Question: I have designed a report with a tablix. The problem is that in Internet Explorer, the rows of the tablix are too high if the report loads automatically. They are higher than prescribed in the height property, and so are not fully displayed on the page. This only happens in Internet Explorer (I use Version 11). If I reload the content, every is fine.

The beige rectangle represents the interactive height.
The green tablix rows use more space and are cut off at the bottom.
Has anyone found a workaround or the reason for the problem? I cannot really prevent the report from loading automatically.
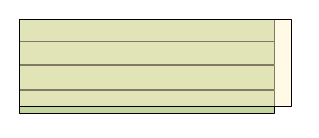
Answer: The report was rendered with report viewer in a webform and the problem was that IE opened the page in an outdated document mode (7). In my specific case, this happened because IE detected the page as an intranet page and activated "compatibility view". Check here for more reasons:
<URL>